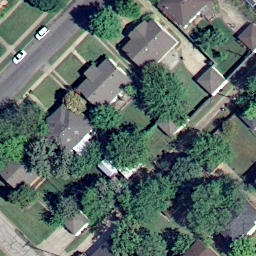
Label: mediumresidential